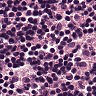
Metastatic tissue present: no